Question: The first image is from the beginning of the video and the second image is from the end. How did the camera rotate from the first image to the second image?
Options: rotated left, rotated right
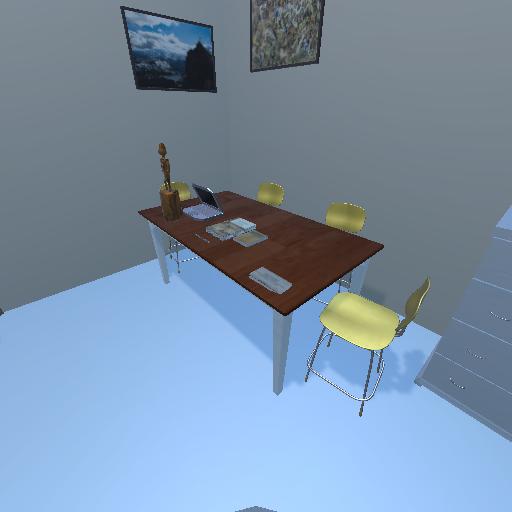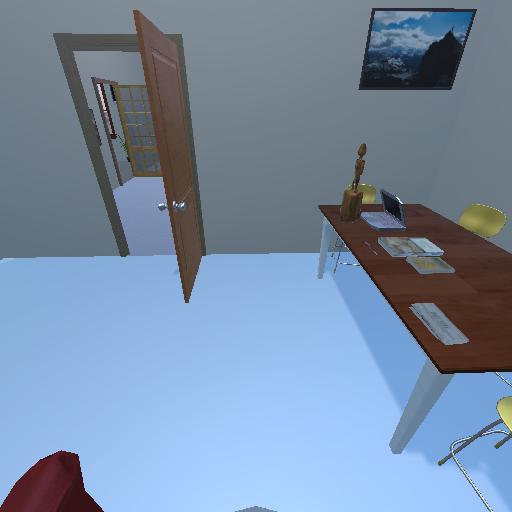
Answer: rotated left